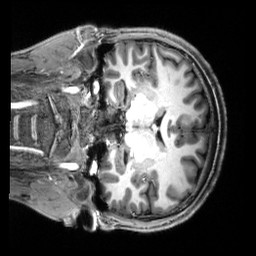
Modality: T1w
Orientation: coronal
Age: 23
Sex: male
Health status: healthy
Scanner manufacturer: siemens
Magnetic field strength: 3 T
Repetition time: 2.5 s
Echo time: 0.00222 s